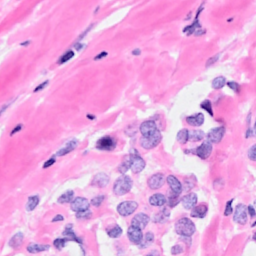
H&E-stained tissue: Breast